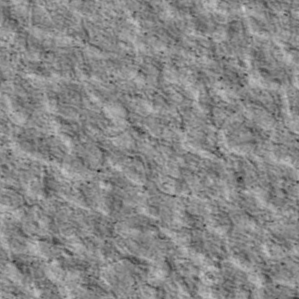
Label: non_frost